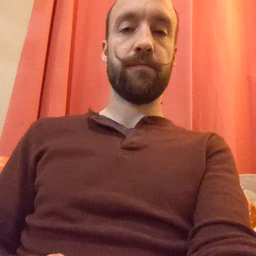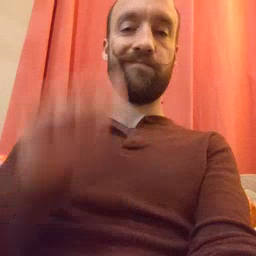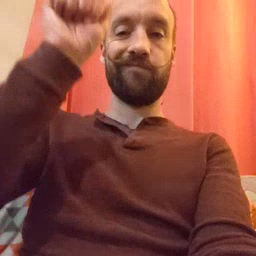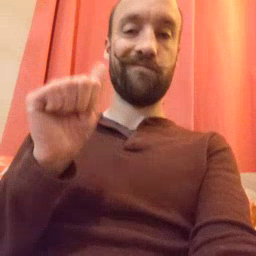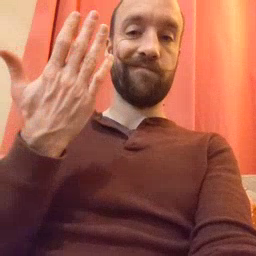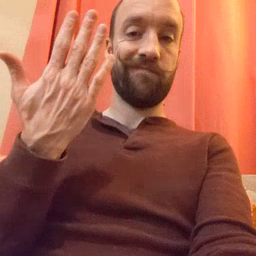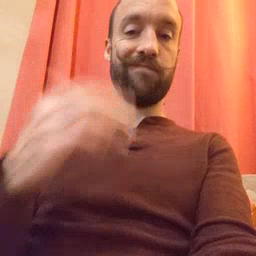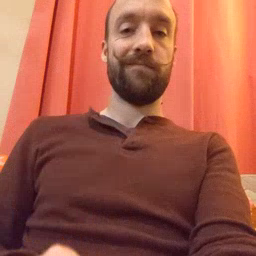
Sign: mitten